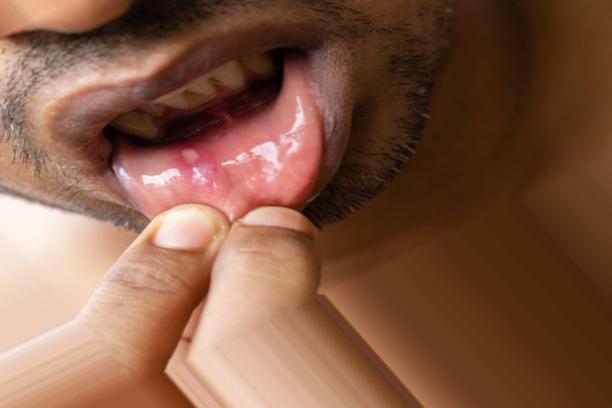
Condition: Mouth Ulcer